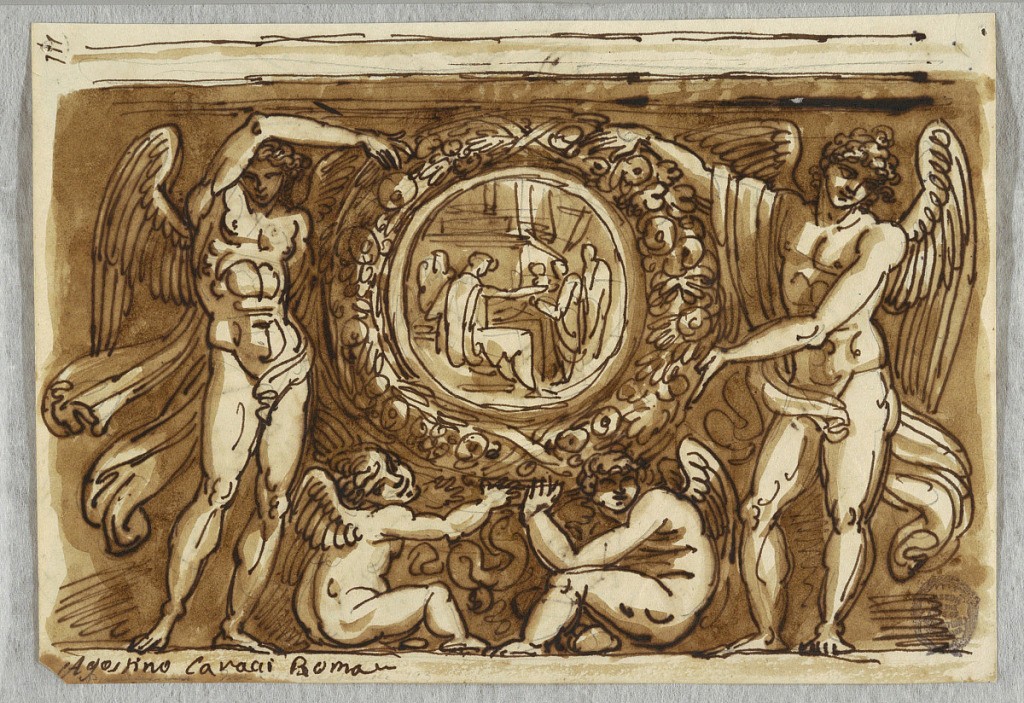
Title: Two Standing Angels Holding Wreath
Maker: Felice Giani, Italian, 1758–1823
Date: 1810–20
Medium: Pen and brown ink, brown wash, over black chalk on white laid paper
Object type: Sketchbook folio
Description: At center wreath with fruit surrounds circular figurative composition. Wreath held up by pair of standing angels flanking it and two seated putti below supporting it. Composition seems to be part of frieze.